Question:
The highlighted area is two columns that I would like to collapse into one.
'''
<TABLE border="1" cellspacing="0" width="450px" cellpadding="3px" bordercolor="#FFFFFF">
<TR>
<TD rowspan="2" width="50px" height="50px" background="img/noimg75.png"></TD>
<TD width="200px">1</TD>
<TD width="200px">2</TD>
</TR>
<TR>
<TD>3</TD>
<TD>4</TD>
</TR>
<TR>
<TD>5</TD>
<TD>6</TD>
<TD>7</TD>
</TR>
</TABLE>
'''
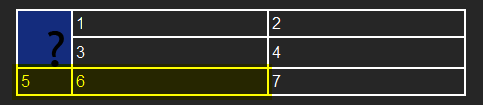
Answer: What's wrong with 'colspan'?
'''
<TABLE border="1" cellspacing="0" width="450px" cellpadding="3px" bordercolor="#FFFFFF">
<TR>
<TD rowspan="2" width="50px" height="50px" style="background:red;"></TD>
<TD width="200px">1</TD>
<TD width="200px">2</TD>
</TR>
<TR>
<TD>3</TD>
<TD>4</TD>
</TR>
<TR>
<TD colspan="2">5 & 6</TD>
<TD>7</TD>
</TR>
</TABLE>
'''
?
Demo: <URL>
UPDATE per comments:
'''
<TD colspan="2"><table border="2" width="100%"><tr><td width="50%">Five</td><td>Six</td></tr></table></TD>
'''
New demo: <URL>